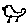
Label: bird